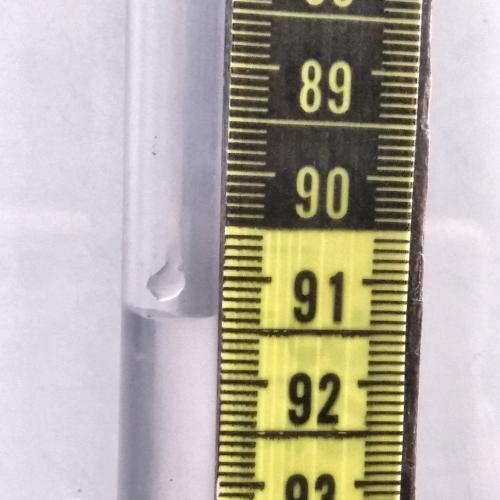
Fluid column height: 91.4 cm